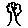
Label: tree